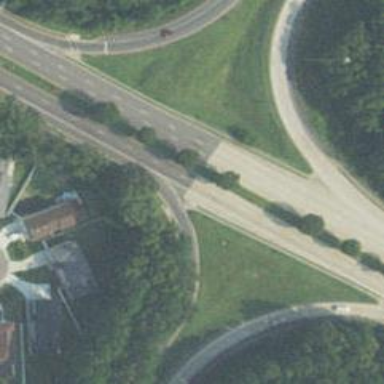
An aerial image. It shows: Motorway junction.